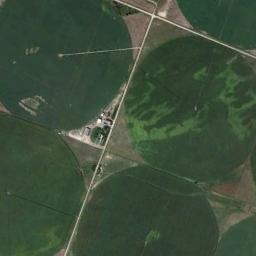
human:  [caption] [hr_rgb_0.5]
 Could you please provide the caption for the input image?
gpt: Several dark green circular farmlands are neatly arranged on the ground and some buildings beside .

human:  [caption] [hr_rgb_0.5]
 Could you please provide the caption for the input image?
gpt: Four neatly arranged circular green fields .

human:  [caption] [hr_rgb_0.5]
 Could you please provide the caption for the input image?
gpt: There is only a complete circle of farmland in the lower right corner .

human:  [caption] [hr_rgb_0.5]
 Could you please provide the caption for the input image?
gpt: Some green circle farmland are in the bare land .

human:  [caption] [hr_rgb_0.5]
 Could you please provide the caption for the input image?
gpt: There are four green circular farmlands of the same size .